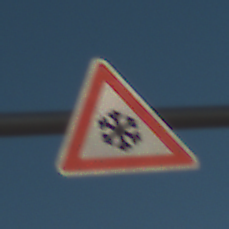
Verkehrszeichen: SchneeOderEisglaette
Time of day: SunriseSunset
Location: Outdoor (Nature)
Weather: Clear
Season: NotSpecified
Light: Natural